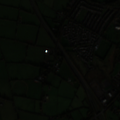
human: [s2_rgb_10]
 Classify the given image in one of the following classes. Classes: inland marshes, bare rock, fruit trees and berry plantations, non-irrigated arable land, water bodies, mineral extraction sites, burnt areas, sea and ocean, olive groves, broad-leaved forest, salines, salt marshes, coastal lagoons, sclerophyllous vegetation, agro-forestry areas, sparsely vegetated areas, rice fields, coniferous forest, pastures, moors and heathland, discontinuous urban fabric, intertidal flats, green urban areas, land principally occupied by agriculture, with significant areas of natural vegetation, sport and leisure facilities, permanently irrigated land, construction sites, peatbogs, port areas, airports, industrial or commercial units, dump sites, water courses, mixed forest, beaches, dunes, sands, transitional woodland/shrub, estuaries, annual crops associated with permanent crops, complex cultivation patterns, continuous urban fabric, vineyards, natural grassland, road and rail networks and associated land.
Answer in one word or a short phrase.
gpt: discontinuous urban fabric, pastures